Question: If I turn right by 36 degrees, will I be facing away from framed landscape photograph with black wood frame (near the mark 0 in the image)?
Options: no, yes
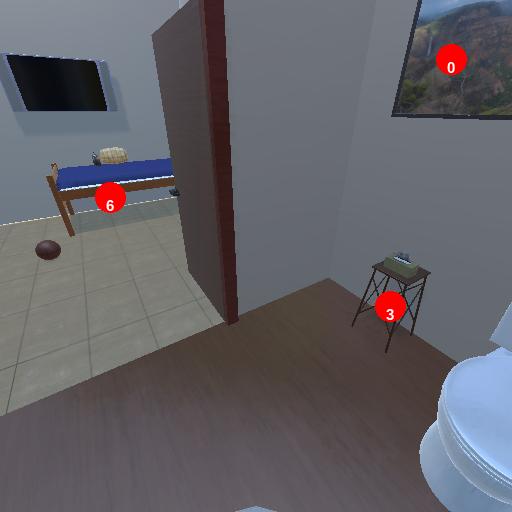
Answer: no